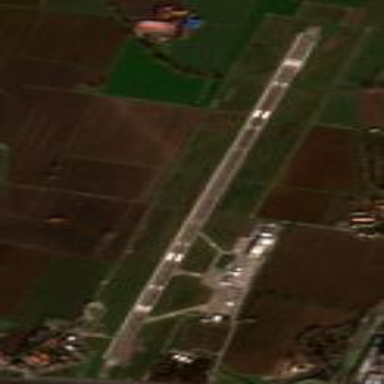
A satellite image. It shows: International public aerodrome (airport).